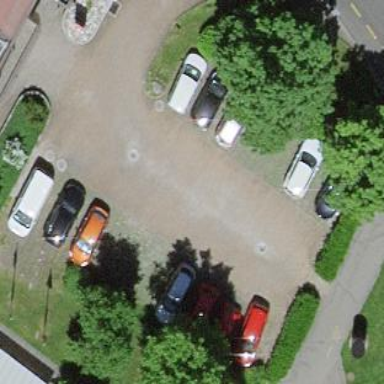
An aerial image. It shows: Parking area with surface.